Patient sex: M
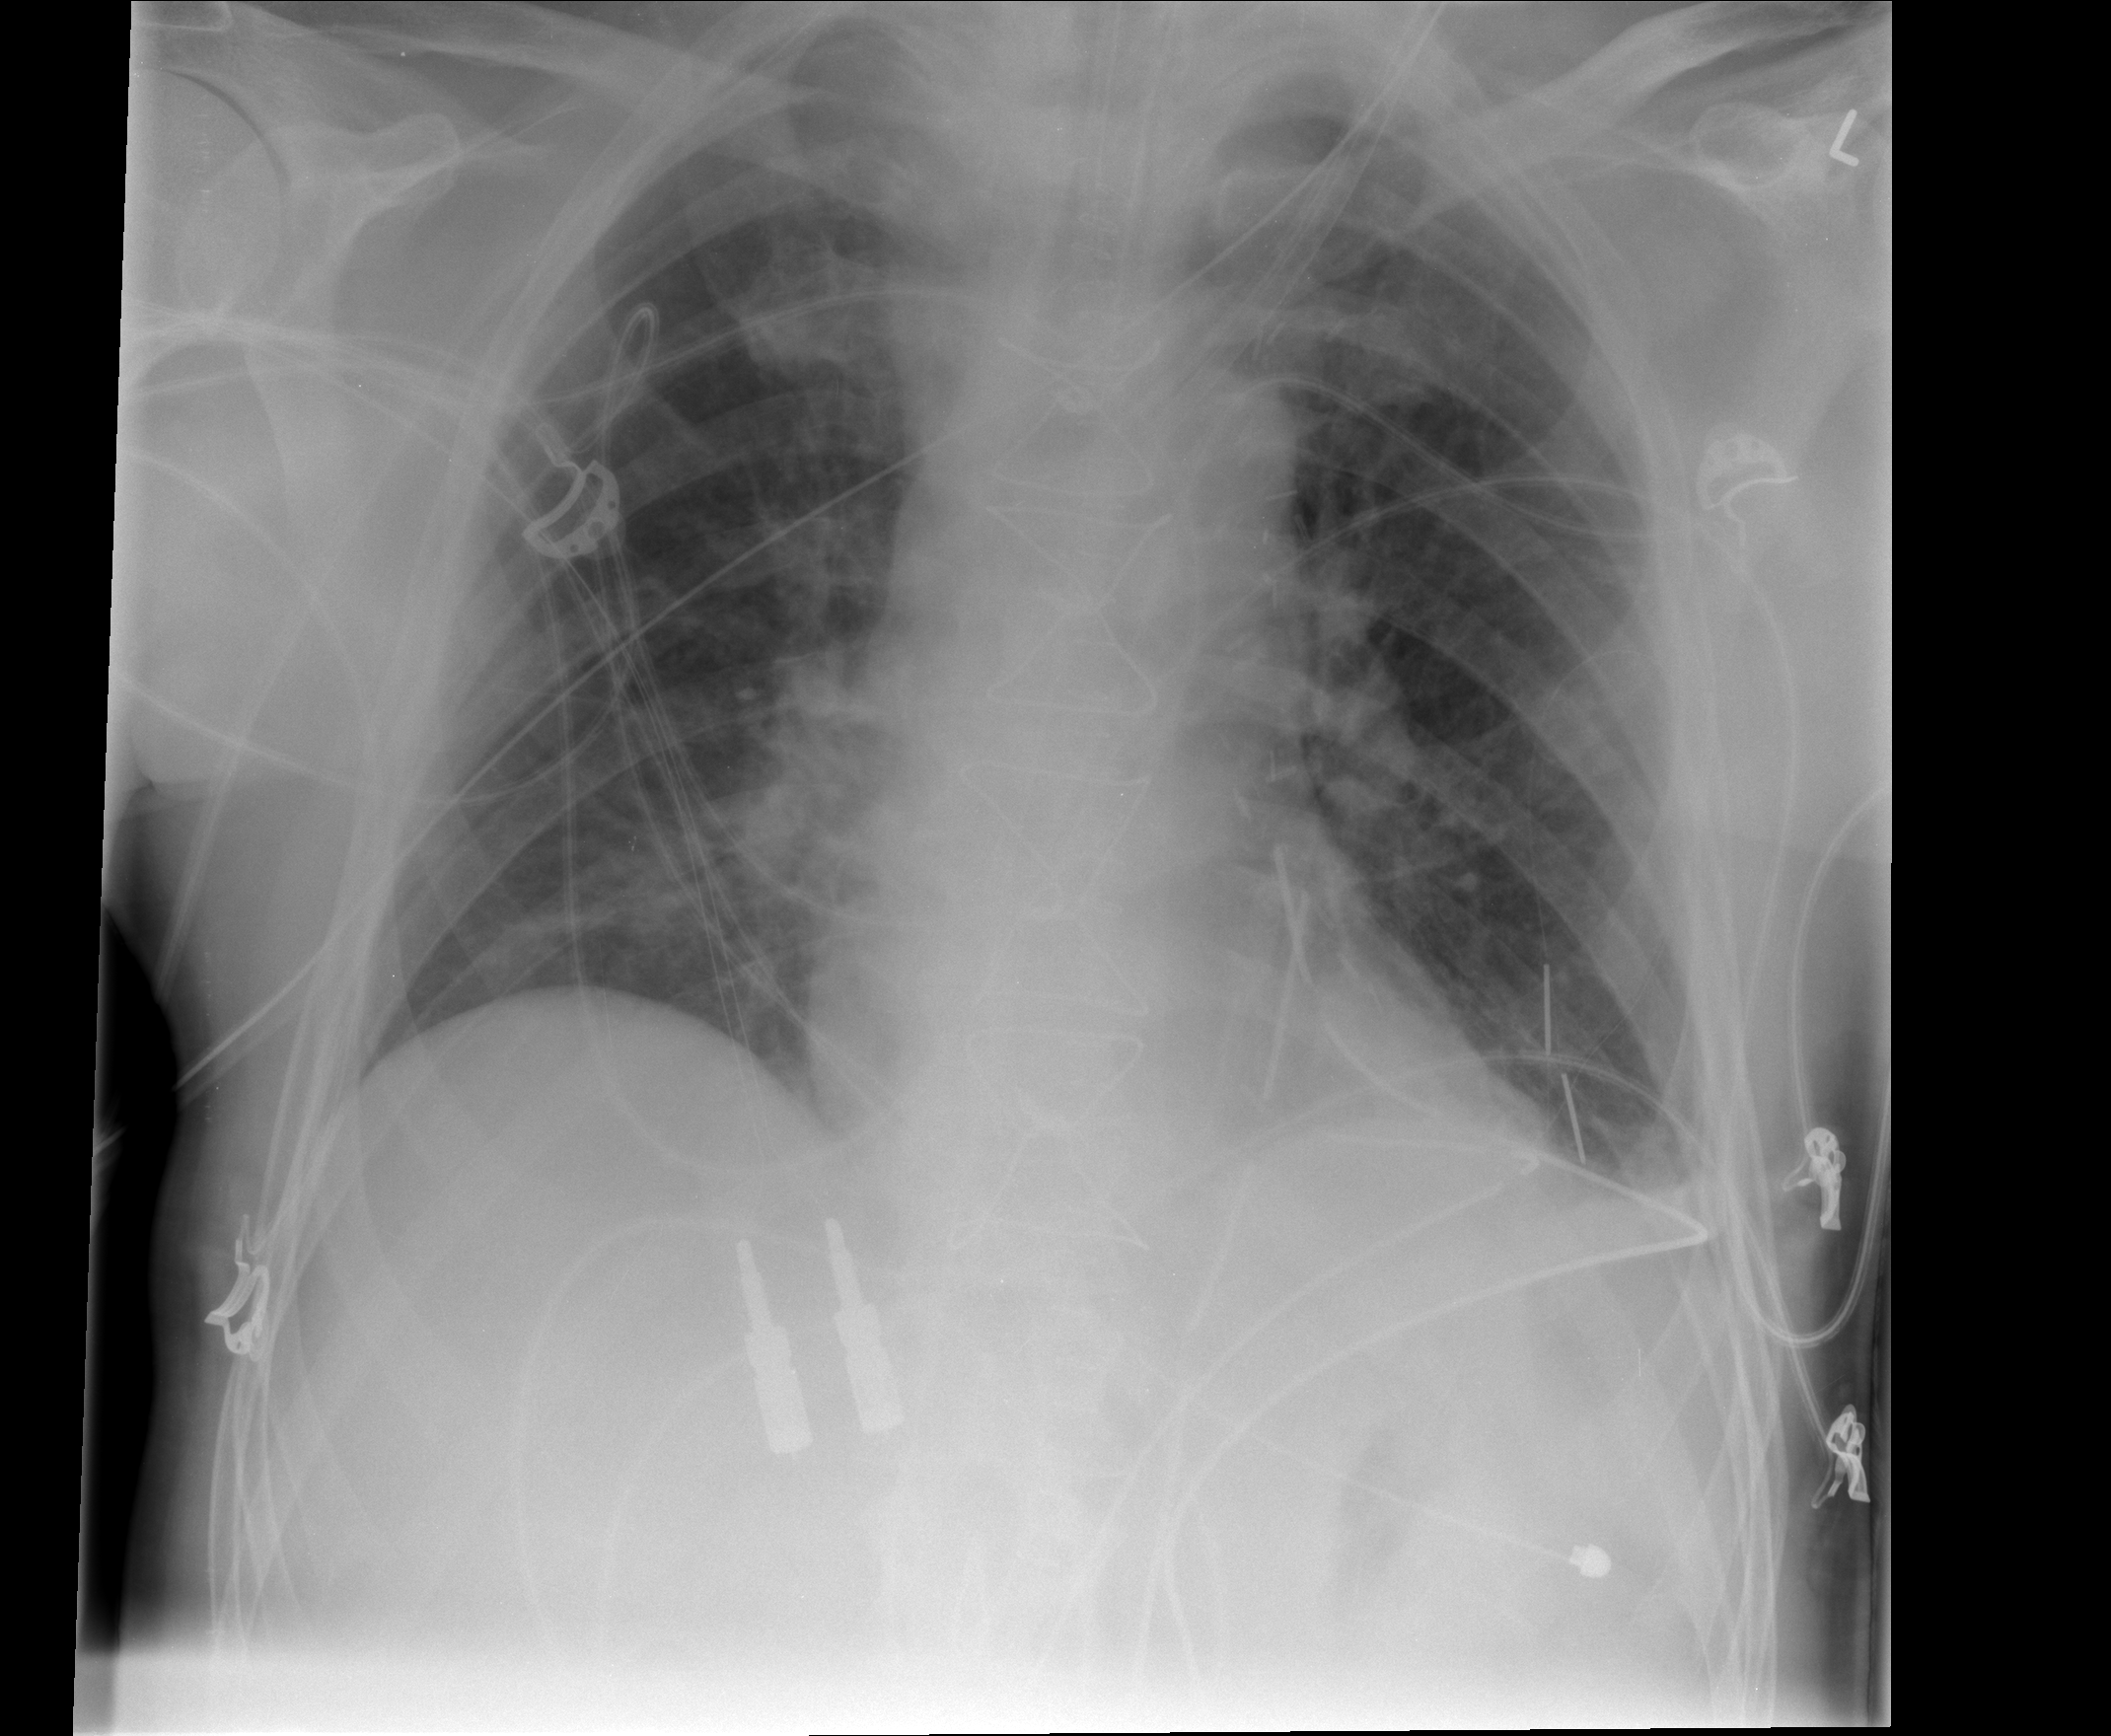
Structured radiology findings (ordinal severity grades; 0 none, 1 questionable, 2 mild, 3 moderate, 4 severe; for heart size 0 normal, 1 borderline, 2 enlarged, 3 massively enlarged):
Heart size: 0
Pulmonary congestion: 0
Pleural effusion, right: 0
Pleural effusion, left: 2
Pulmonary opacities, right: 0
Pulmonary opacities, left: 0
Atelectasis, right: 0
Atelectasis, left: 2